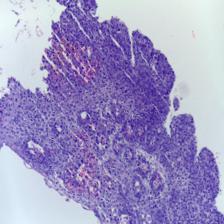
Diagnosis: OSCC